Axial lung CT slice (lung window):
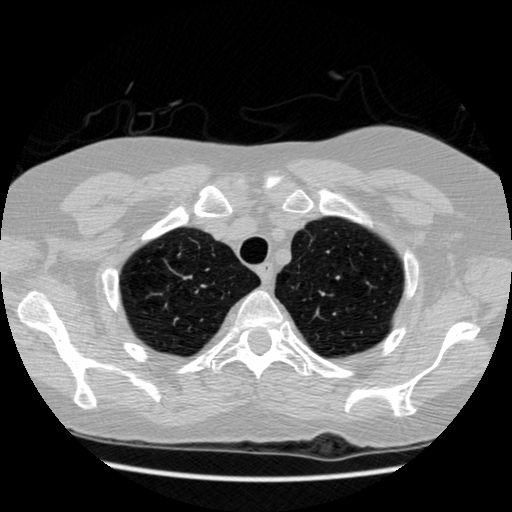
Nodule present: no